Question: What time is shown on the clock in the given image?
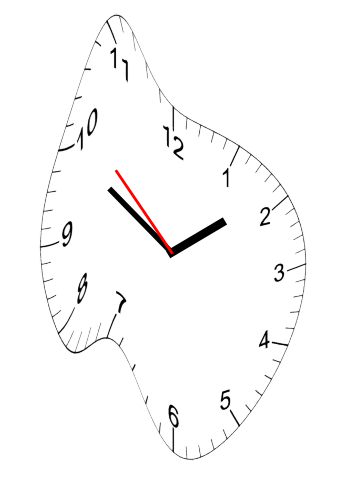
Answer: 01:49:52